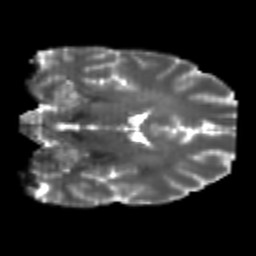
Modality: T2w
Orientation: coronal
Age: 22
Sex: male
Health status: healthy
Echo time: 0.074 s